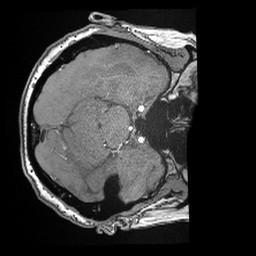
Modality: angio
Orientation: axial
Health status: ill
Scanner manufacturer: siemens
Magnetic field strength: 3 T
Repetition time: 0.021 s
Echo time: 0.00343 s